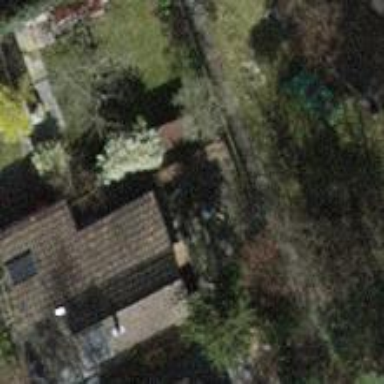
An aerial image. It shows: Allotment house.